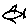
Label: fish